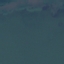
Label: SeaLake